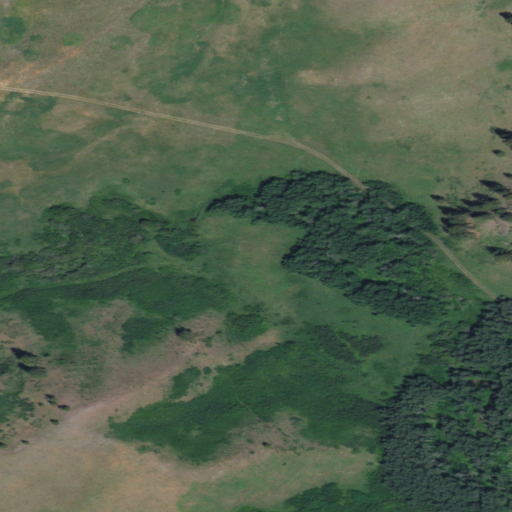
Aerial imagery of valley in Montana named Sawmill Coulee containing woody wetlands, shrub, herbaceous wetlands, and evergreen forest